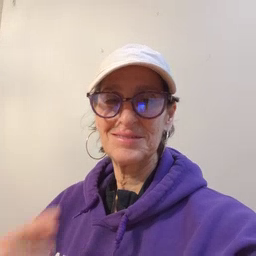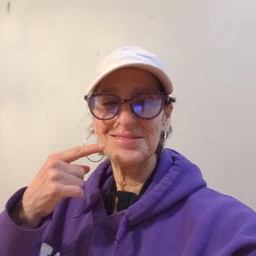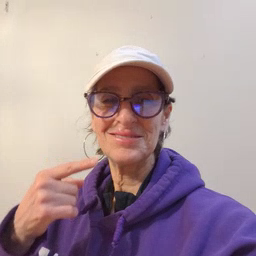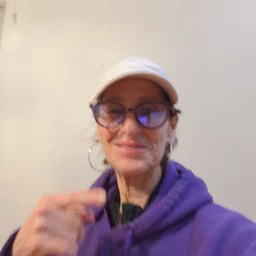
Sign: chocolate